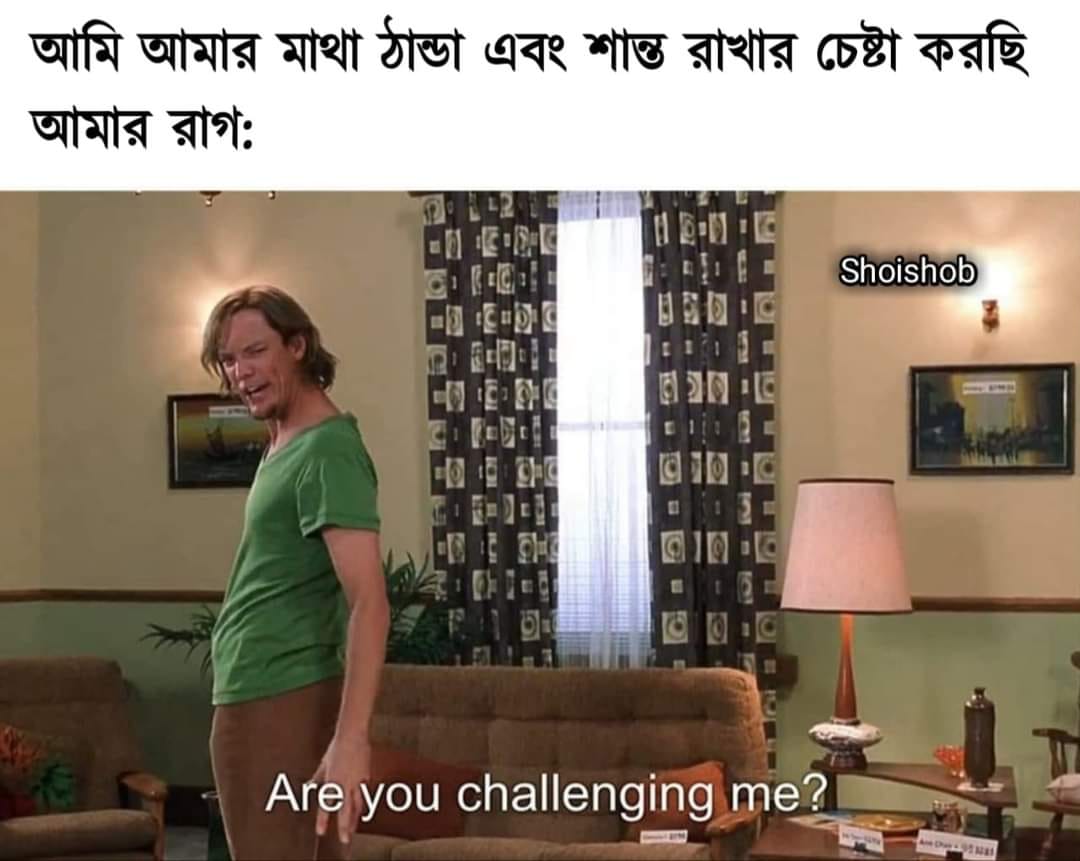
Caption: আমি আমার মাথা ঠান্ডা এবং শান্ত রাখার চেষ্টা করছি     আমার রাগঃ Are you challenging me ?
Label: non-hate